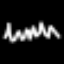
Label: squiggle